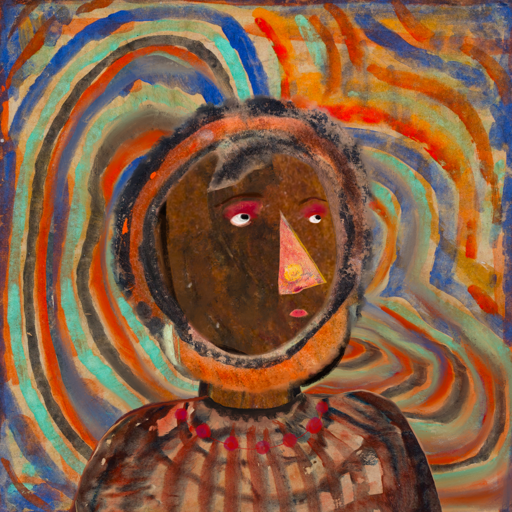
Background: Sisters, Head And Neck Side: Mosgoul, Face Side: Irani, Bust: Orphan, Hair Side: Childish, Head Accessory: Blank, Second Necklace: Blank, Necklace: Irani_3, Baby: Blank